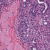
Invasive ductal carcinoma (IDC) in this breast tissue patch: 1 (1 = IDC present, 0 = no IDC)